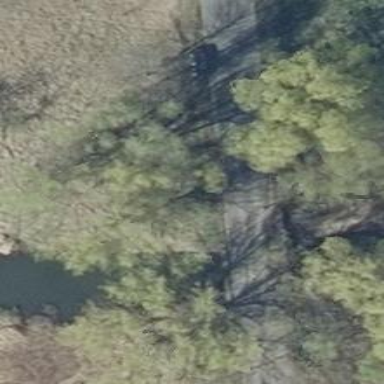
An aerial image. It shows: Unclassified road on bridge.